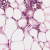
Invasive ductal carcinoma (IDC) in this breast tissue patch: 0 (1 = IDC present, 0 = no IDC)